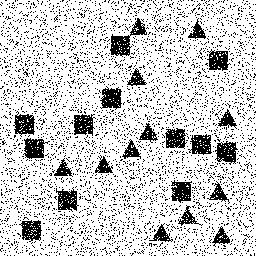
Squares: 12
Triangles: 12
Stars: 0
Total shapes: 24